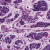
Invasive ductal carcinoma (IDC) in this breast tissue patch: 0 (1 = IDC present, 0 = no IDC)